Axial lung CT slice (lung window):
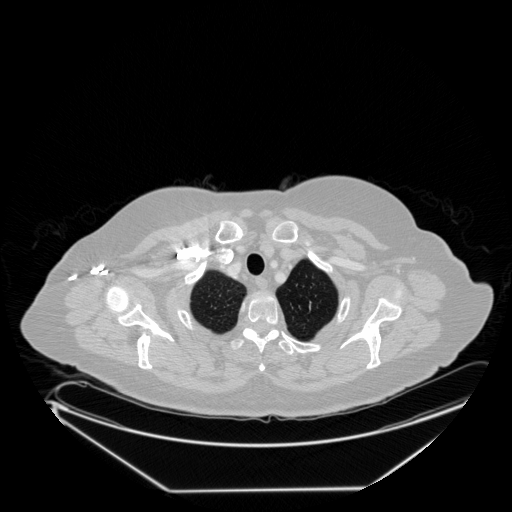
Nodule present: no